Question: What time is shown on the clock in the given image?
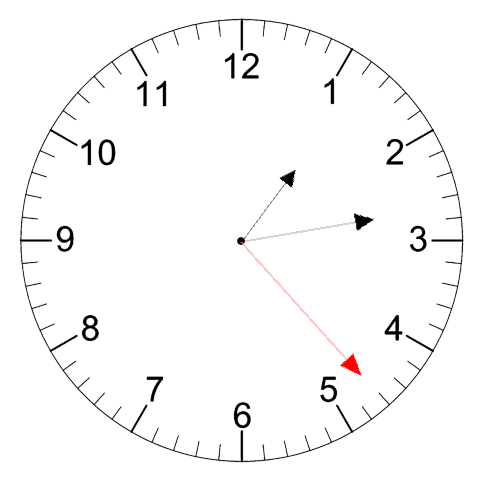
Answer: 01:13:23